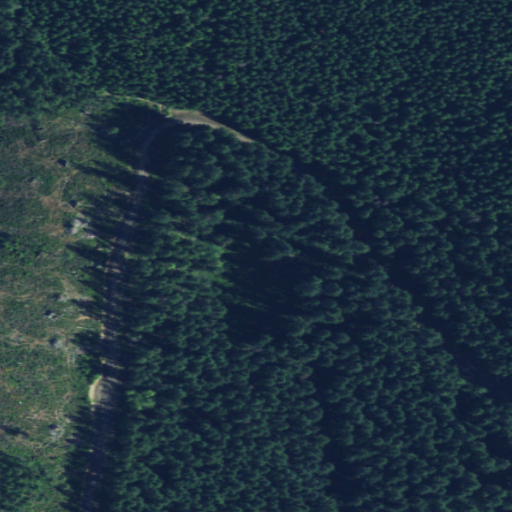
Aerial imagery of mountain in Washington named Burnt Hill containing evergreen forest, open development, shrub, low intensity development, and grassland